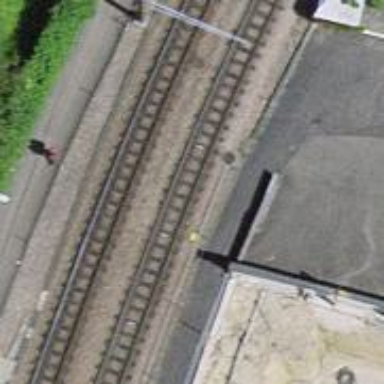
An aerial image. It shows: Tram railway with one electrified contact line.